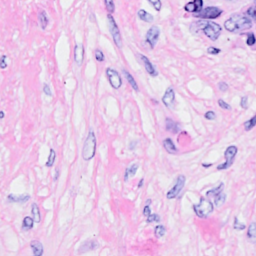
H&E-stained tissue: Breast